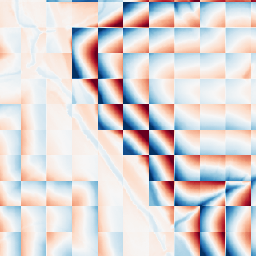
Category: wavelet
Decomposition family: wavelet_biorthogonal
Decomposition parameters: wavelet: bior1.3
level: 5
Upsampling method: nearest
Upsampling parameters: scale: 4
Upsampling scale: 4